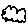
Label: cloud